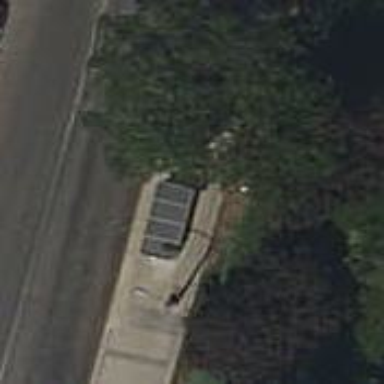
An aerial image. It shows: Bus stop with platform for public transport.